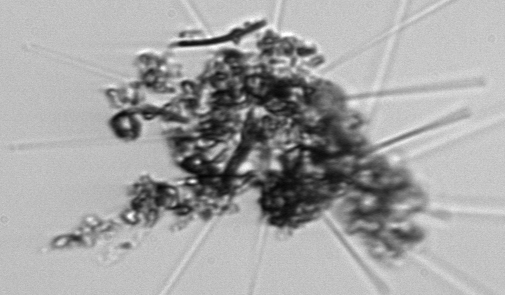
Label: Asterionellopsis_glacialis